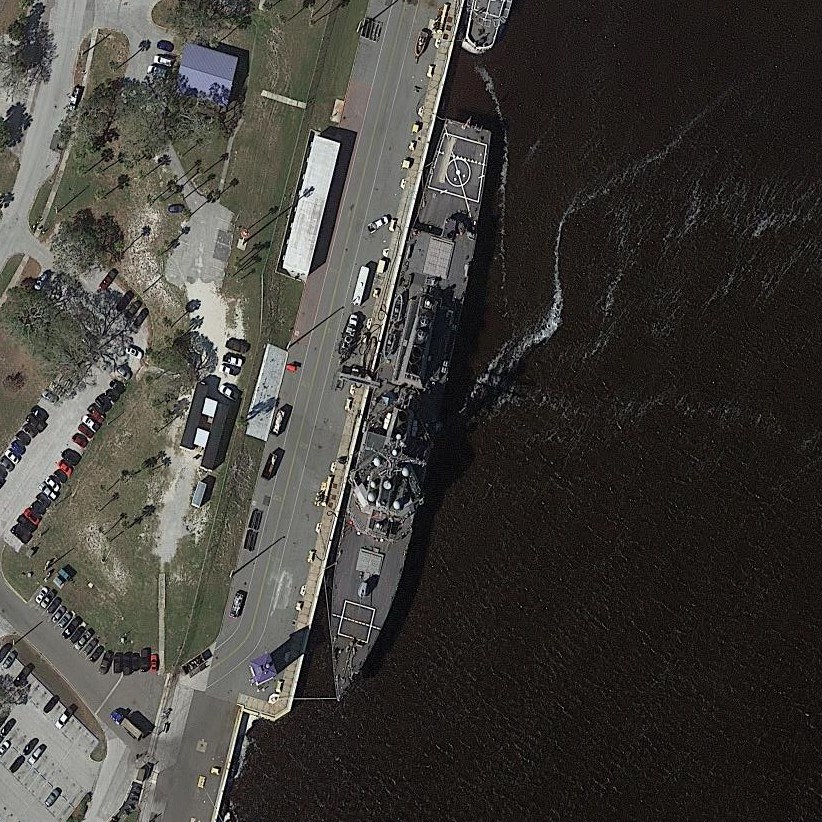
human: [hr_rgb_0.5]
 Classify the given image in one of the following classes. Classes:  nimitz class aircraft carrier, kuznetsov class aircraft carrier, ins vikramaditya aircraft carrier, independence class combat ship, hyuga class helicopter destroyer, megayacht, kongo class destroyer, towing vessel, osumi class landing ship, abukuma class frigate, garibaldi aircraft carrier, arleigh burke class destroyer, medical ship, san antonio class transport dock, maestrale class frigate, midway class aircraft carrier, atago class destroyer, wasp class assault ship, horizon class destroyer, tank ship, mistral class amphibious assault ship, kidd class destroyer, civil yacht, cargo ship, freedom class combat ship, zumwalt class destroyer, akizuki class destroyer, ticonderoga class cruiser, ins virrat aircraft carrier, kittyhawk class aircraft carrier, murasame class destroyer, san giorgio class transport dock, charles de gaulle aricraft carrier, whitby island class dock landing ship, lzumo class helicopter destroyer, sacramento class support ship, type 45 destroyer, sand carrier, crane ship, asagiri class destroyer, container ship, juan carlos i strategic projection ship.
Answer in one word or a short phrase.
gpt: Arleigh Burke class destroyer